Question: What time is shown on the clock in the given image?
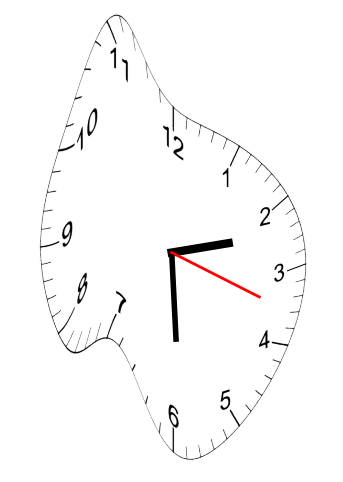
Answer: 02:29:18